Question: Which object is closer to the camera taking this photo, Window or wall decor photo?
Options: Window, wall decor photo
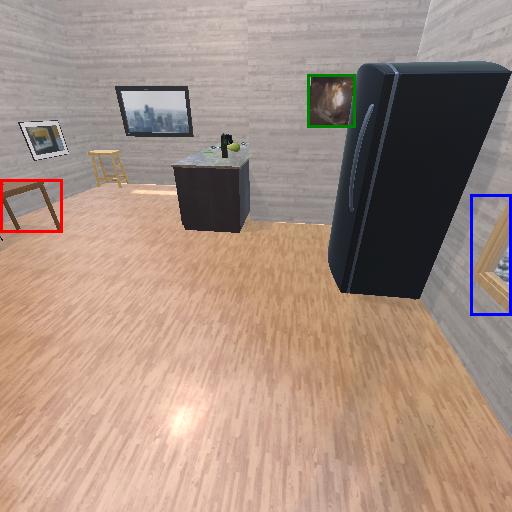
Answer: Window